Question: I'm having some trouble figuring out how to add another directory for a single project. On a regular C/C++ project I'm allowed the option of navigating to the directory, but here I have to enter the directory myself, but this is a CUDA c/C++ project. My question is how would I add lets just say: 'C:\Users\USERNAME\Documents\Visual Studio 2010\Projects\CUDA Programs\common' as an include directory.

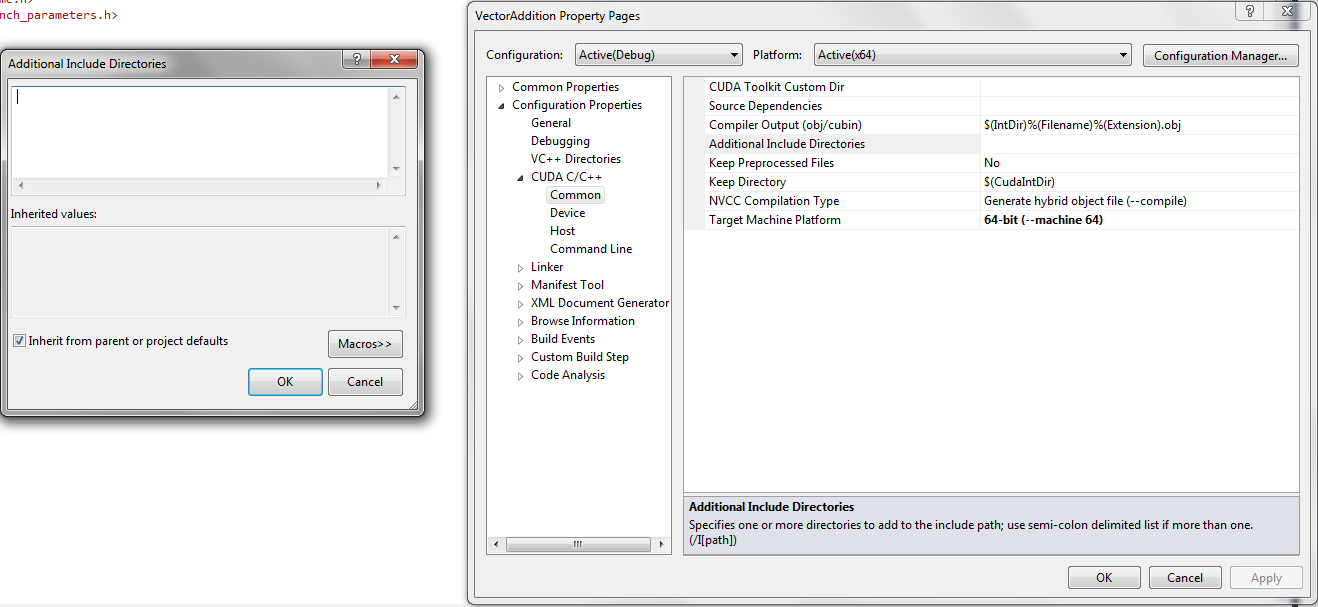
Answer: You should just be able to paste the path into the include directories list. You can separate paths with a semicolon.
'''
c:
ooaa;c:\program fileslahlah;c:\whatever
'''
In earlier versions of the build rules, the include directory did not seem to be added correctly if it ended in a backslash, or if it was wrapped in quotes, so try and avoid either of those.